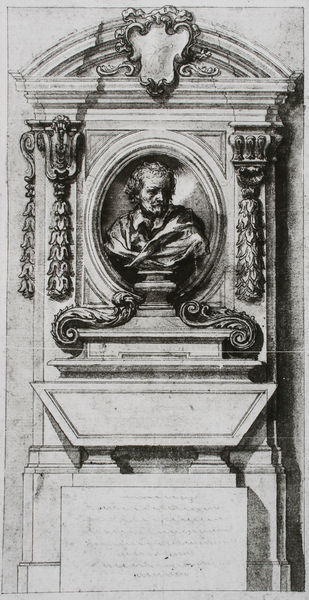
Titel: Entwurf eines Grabmals für Pietro da Cortona
Künstler: Ciro Ferri
Standort: Windsor
Institution: Windsor Castle, Royal Collection
Schlagwörter: gemälde, mann, schatten, weiß, grau, licht, marmor, schwarz, skizze, säulen, zeichnung, ornament, bart, architektur, barock, mensch, rahmen, sockel, stein, bild, bildnis, herr, portrait, porträt, gewand, haare, mantel, stoff, familie, klassizismus, girlande, person, kamin, oval, statue, relief, schrift, papier, bogen, giebel, grafik, graphik, rundbogen, dekoration, kartusche, inschrift, büste, ornamente, verzierung, stuck, nische, tusche, medaillon, linie, denkmal, druck, druckgrafik, stich, schwarzweiß, text, entwurf, kunst, altar, girlanden, segmentbogen, wandschmuck, wappen, sims, gesims, voluten, grab, familienbild, volute, zierde, gedenken, textil, ornamentik, kupferstich, rennaissance, grabmal, klassisch, klassizistisch, goldener schnitt, palladio, grabmahl, gedenktafel, risalith, sarkophag, rocaille, epitaph, medaillion, grabstein, rennaisance, arhcitektur, ehrentafel, porträtbüste, wandgrab, bäste, giröanden, g, wandgrabmal, kamoin, portraitbüst